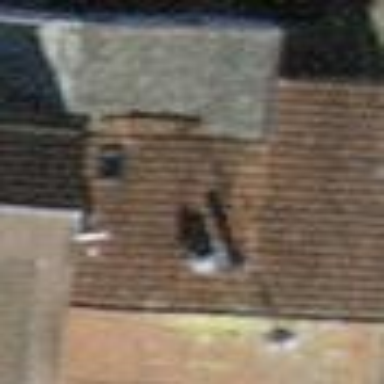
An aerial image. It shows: Semi-detached house.